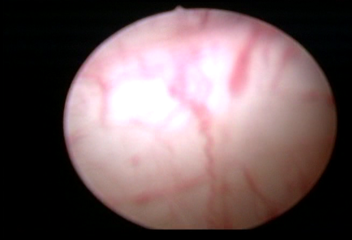
Modality: WLC
Class: Normal mucosa
Bladder cancer association: No